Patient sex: F
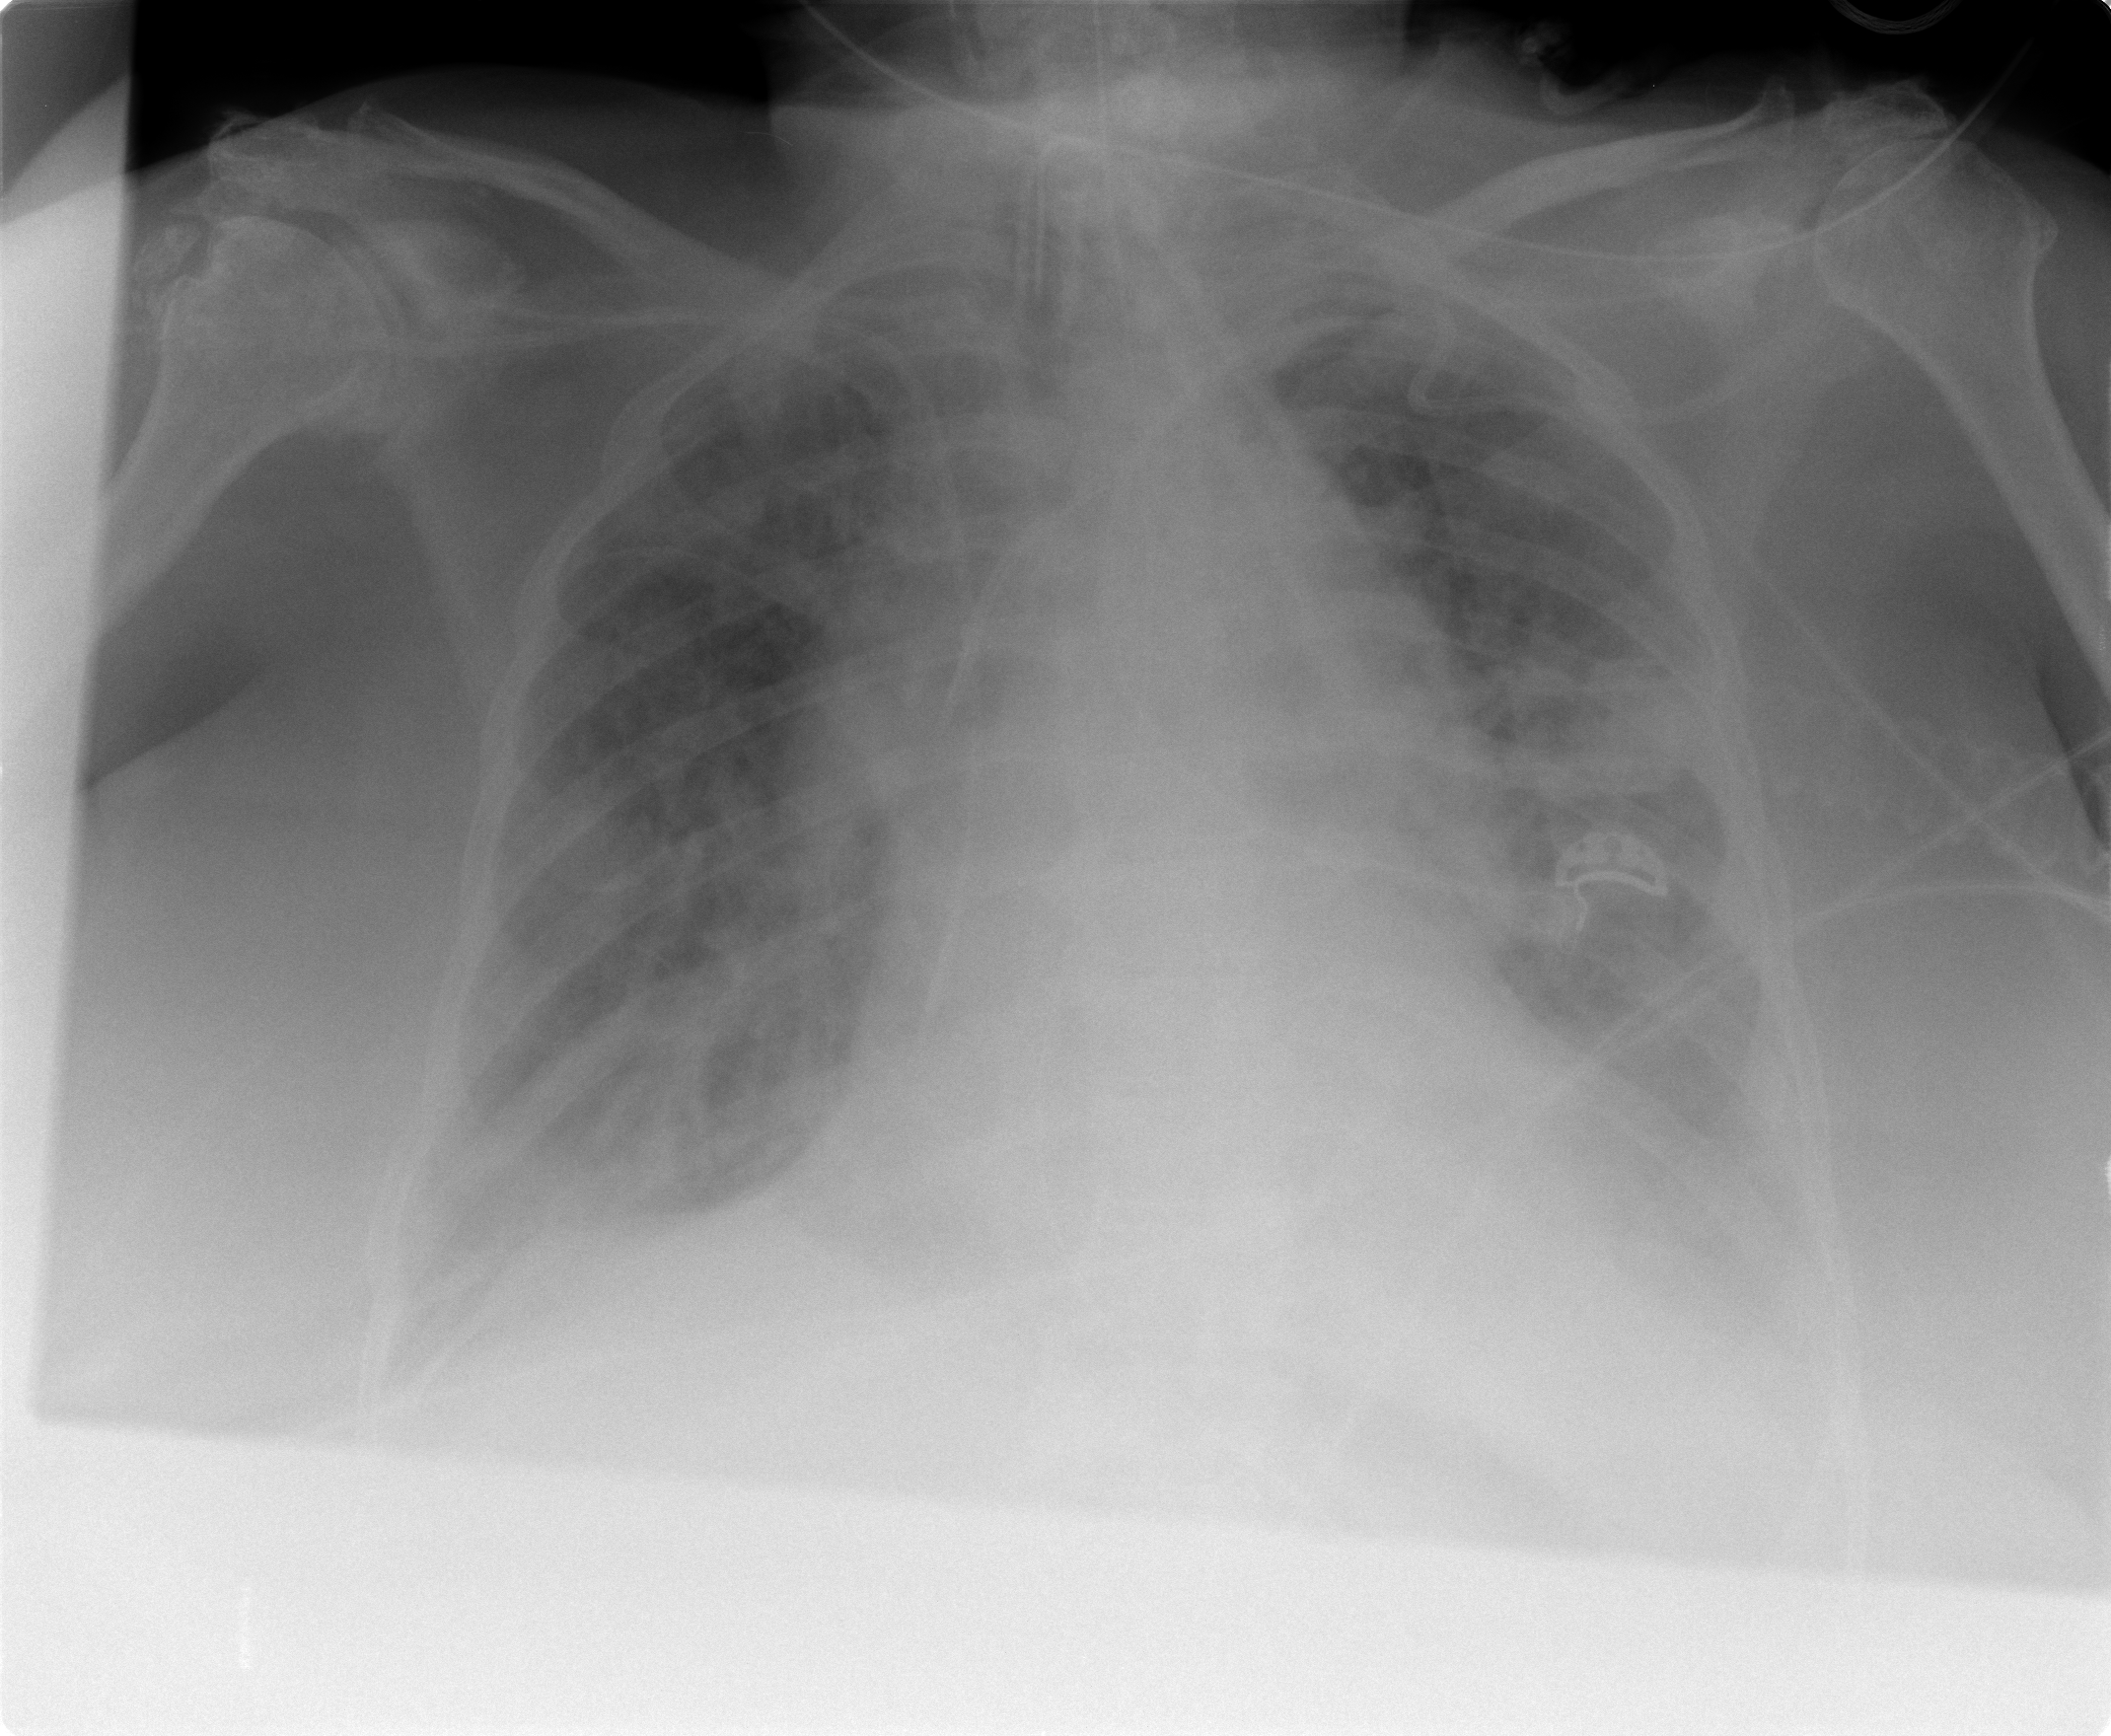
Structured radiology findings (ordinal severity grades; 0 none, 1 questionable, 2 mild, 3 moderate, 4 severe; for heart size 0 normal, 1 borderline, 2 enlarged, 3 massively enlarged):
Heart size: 2
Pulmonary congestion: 2
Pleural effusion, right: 2
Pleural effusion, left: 1
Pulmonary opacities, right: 3
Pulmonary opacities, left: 2
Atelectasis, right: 2
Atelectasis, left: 2